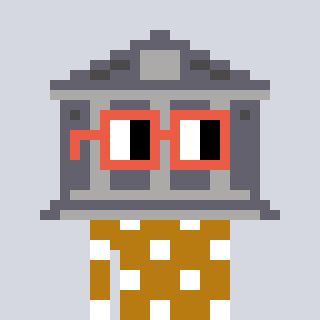
a pixel art character with square orange glasses, a bank-shaped head and a gold-colored body on a cool background